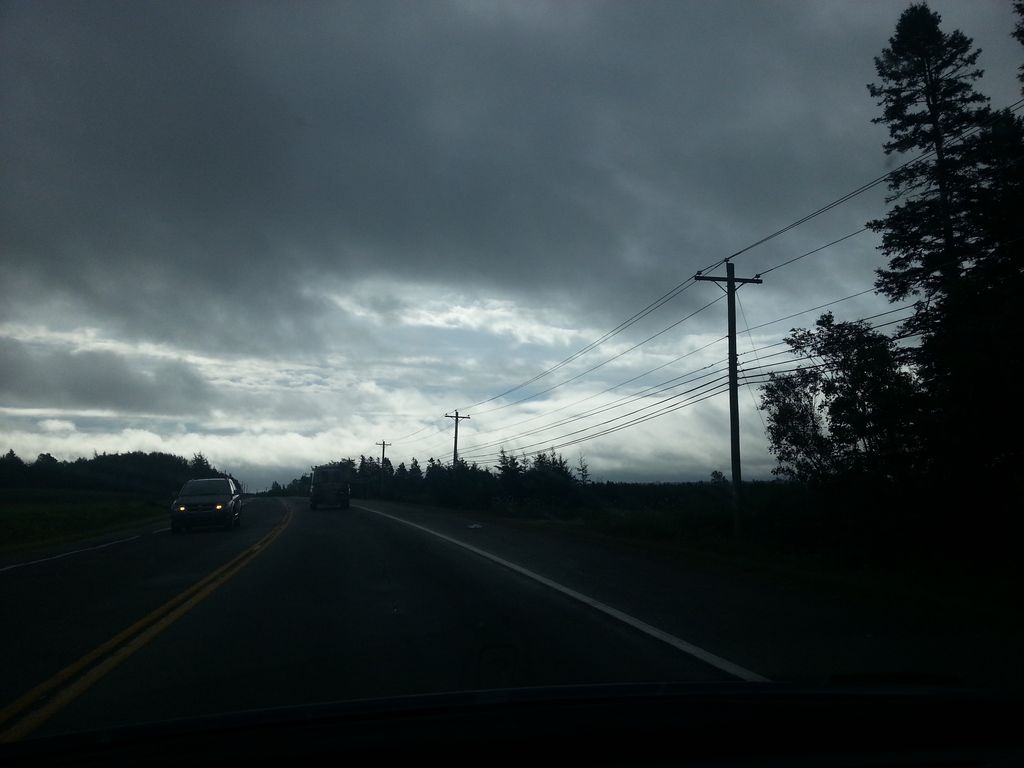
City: charlottetown